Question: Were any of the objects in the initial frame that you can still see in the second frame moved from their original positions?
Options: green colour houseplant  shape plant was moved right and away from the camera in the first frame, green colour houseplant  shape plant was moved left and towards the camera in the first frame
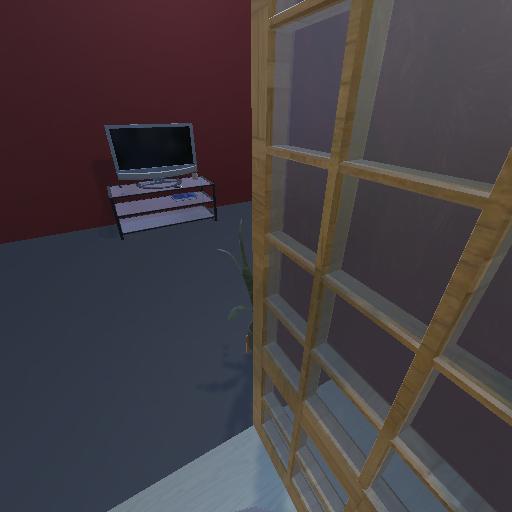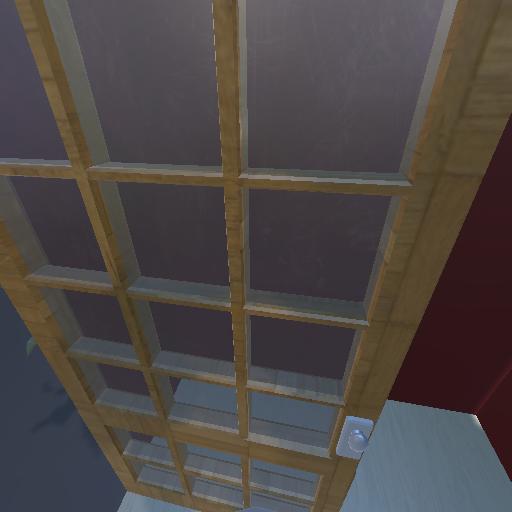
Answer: green colour houseplant  shape plant was moved right and away from the camera in the first frame